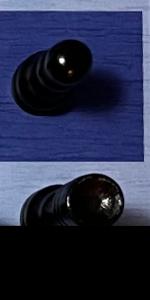
Label: Rook_Black